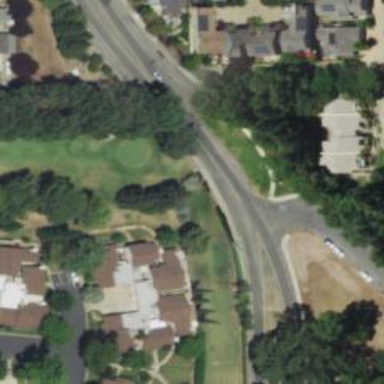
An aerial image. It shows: Golf tee.